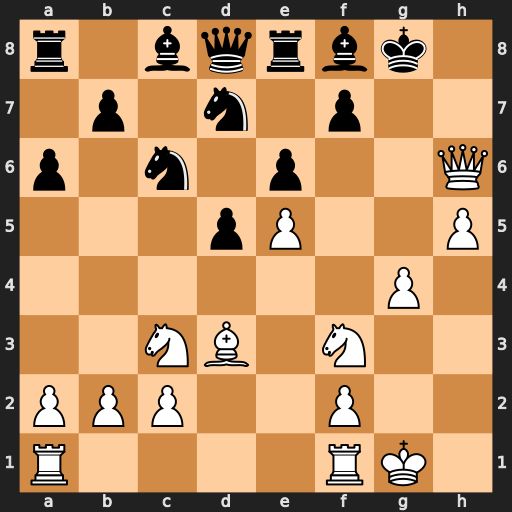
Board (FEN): r1bqrbk1/1p1n1p2/p1n1p2Q/3pP2P/6P1/2NB1N2/PPP2P2/R4RK1
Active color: w
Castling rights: -
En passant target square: -
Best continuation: Qh7#